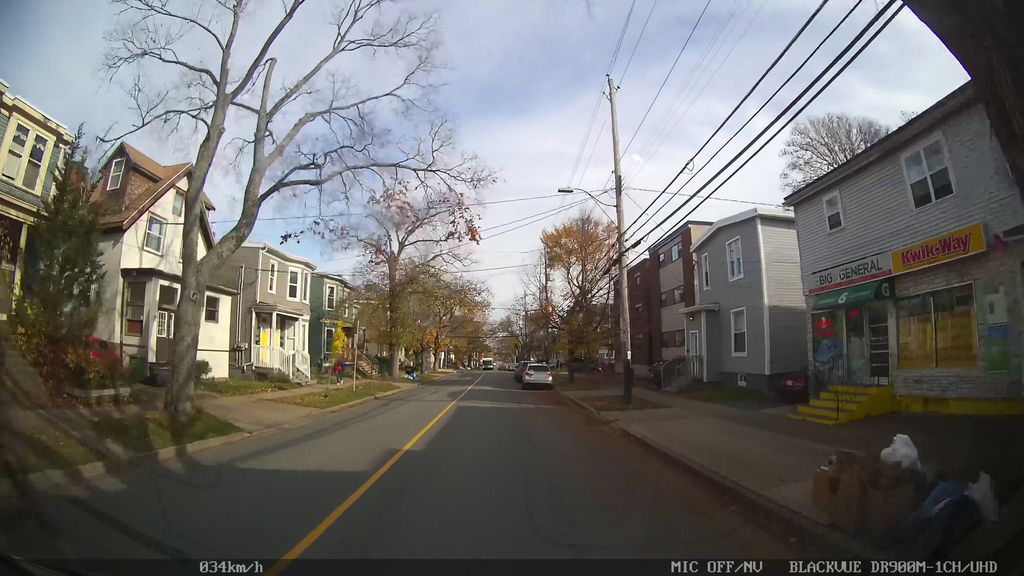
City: halifax